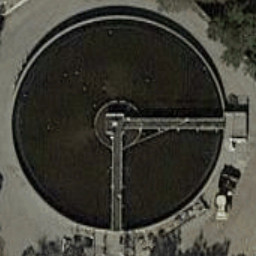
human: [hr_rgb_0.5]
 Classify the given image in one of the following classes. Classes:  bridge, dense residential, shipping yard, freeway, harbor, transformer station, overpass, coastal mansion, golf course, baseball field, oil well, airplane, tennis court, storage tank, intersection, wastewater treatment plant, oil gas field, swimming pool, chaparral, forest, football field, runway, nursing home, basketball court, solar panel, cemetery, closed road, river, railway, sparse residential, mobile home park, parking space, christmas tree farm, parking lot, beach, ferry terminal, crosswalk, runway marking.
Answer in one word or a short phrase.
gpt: wastewater treatment plant